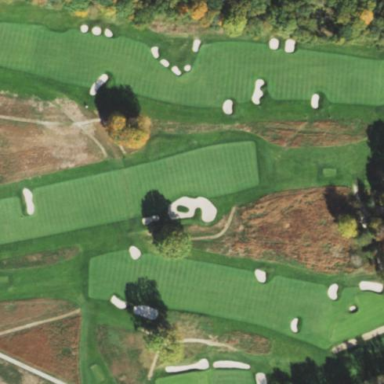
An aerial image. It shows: Golf fairway in the image.